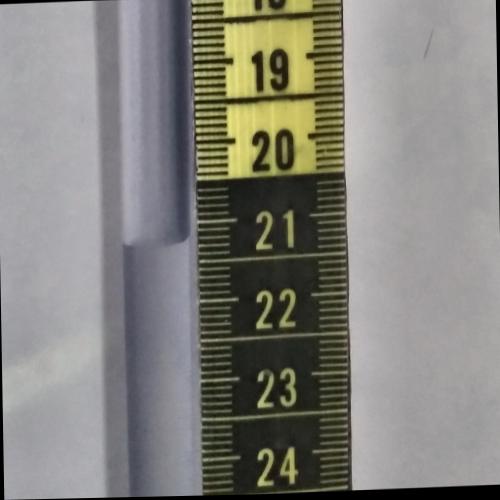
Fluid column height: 21.2 cm